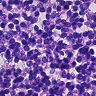
Metastatic tissue present: no